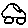
Label: car